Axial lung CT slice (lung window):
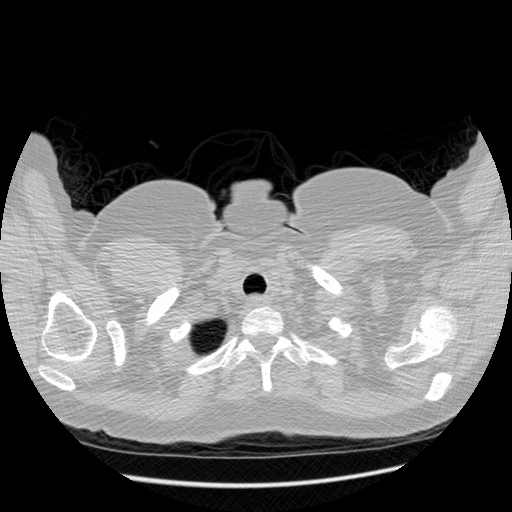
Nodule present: no